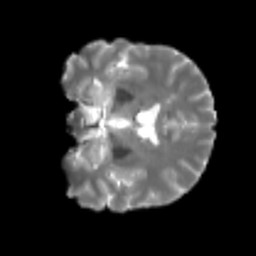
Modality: T2w
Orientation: coronal
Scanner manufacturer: siemens
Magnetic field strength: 3 T
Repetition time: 4 s
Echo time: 0.0594 s